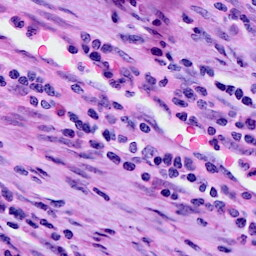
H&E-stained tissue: Cervix